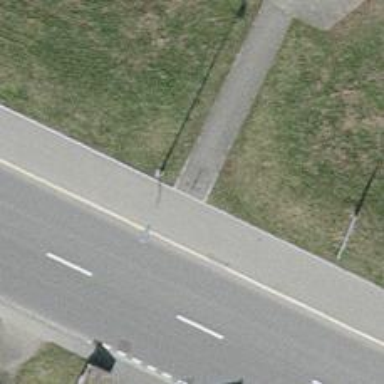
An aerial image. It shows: Bollard barrier.